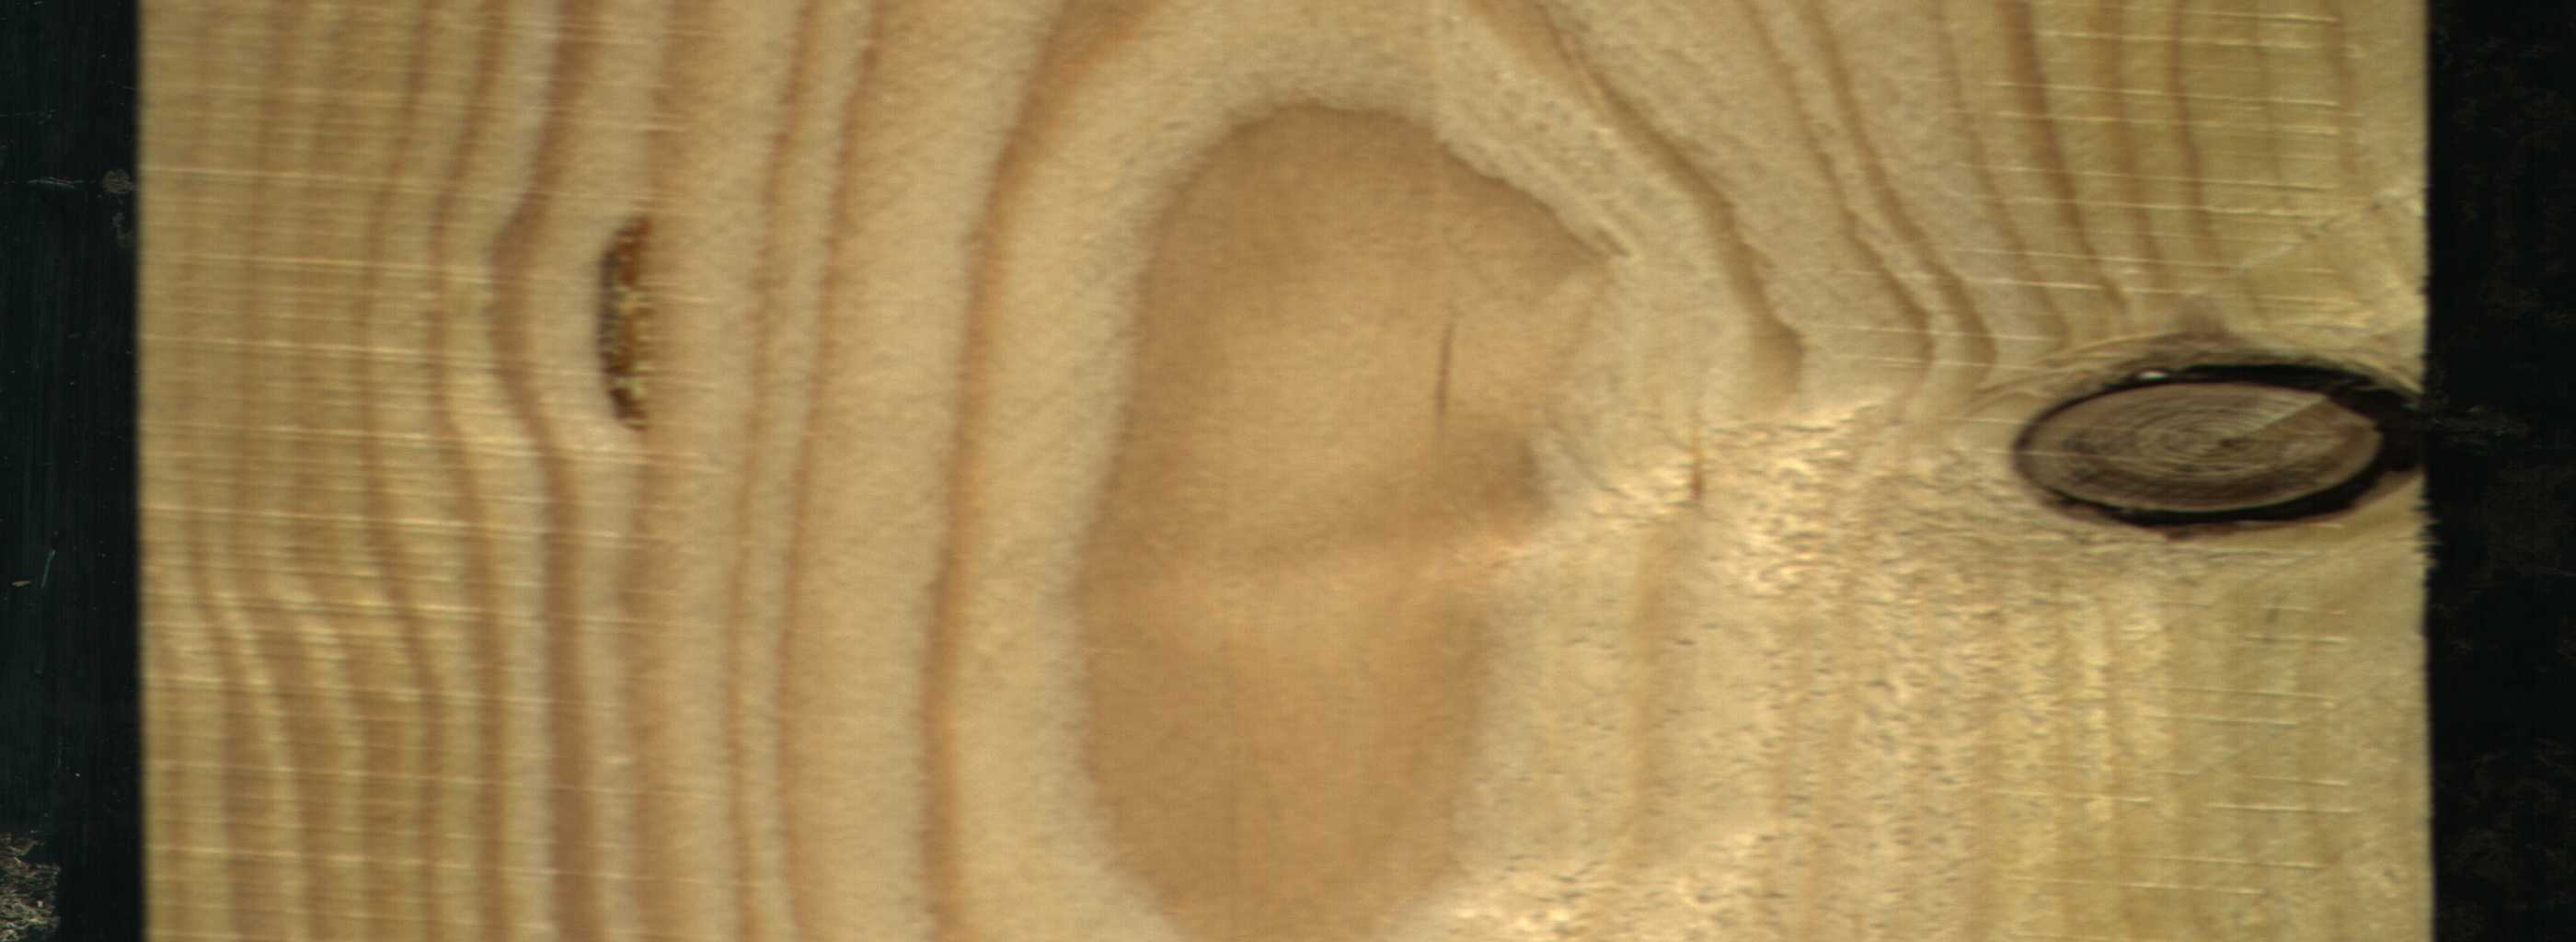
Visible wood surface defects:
resin
Dead_Knot